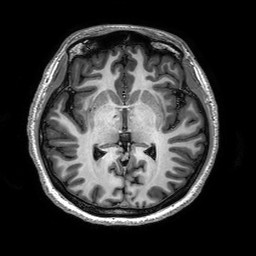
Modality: T1w
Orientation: coronal
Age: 25
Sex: female
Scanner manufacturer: philips
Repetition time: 0.006441 s
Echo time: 0.00294 s